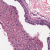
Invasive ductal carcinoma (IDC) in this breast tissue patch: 0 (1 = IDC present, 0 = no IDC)